Question: I have a binary image of a brain. I only want to leave the blob in the center and remove the surrounding "noise" that is in this circular looking shape.
Here's an example image:

I tried using OpenCV and getting countours, but that failed miserably. I also don't need a bounding rectangle box, at all, I just want to leave the center blob in the image, as it looks in the image I provided, and remove the surrounding noise/circle. Is this possible?
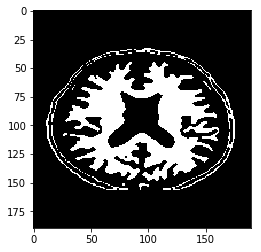
Answer: I assume, you want to keep the actual brain ("blob in the center") and get rid of the skull ("noise circular looking shape").
Unfortunately, you didn't show any code, so I'm not sure, what failed for you in using contours, but here's my suggestion:
'''
import cv2
import numpy as np
# Read input
img = cv2.imread('images/t6igVVk.png', cv2.IMREAD_GRAYSCALE)
# Generate intermediate image; use morphological closing to keep parts of the brain together
inter = cv2.morphologyEx(img, cv2.MORPH_CLOSE, cv2.getStructuringElement(cv2.MORPH_ELLIPSE, (5, 5)))
# Find largest contour in intermediate image
cnts, _ = cv2.findContours(inter, cv2.RETR_EXTERNAL, cv2.CHAIN_APPROX_NONE)
cnt = max(cnts, key=cv2.contourArea)
# Output
out = np.zeros(img.shape, np.uint8)
cv2.drawContours(out, [cnt], -1, 255, cv2.FILLED)
out = cv2.bitwise_and(img, out)
cv2.imshow('img', img)
cv2.imshow('inter', inter)
cv2.imshow('out', out)
cv2.waitKey(0)
cv2.destroyAllWindows()
'''
The final output 'out.png' looks like this:
<URL>
I do some morphological closing (<URL> on both images to fix that. That also fixes the too large parts from the intermediate image as well.
Hope that helps!